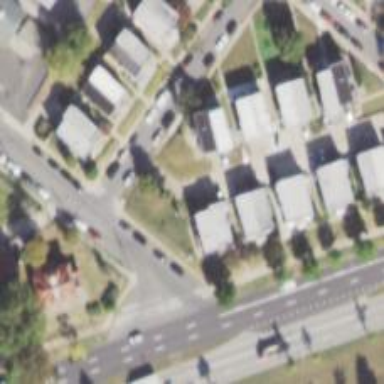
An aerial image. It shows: Alleyway designated as service road.